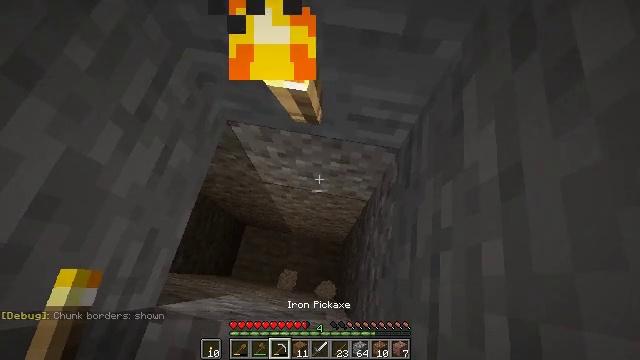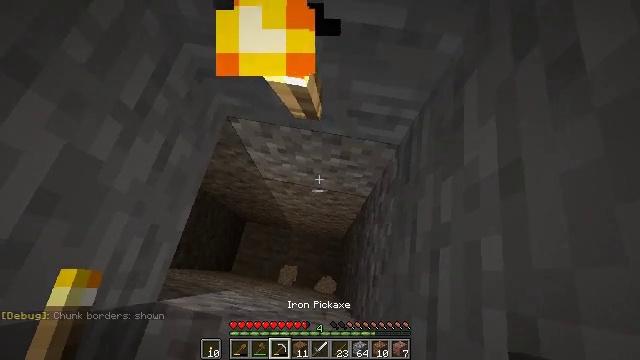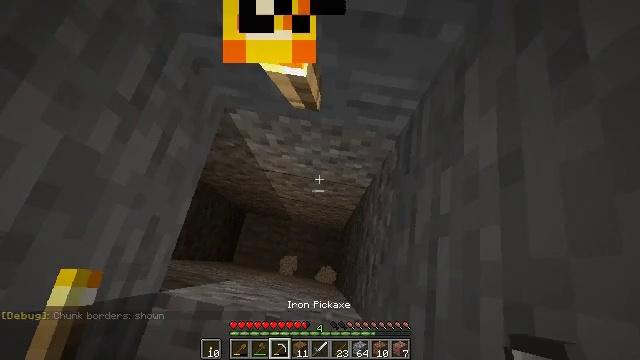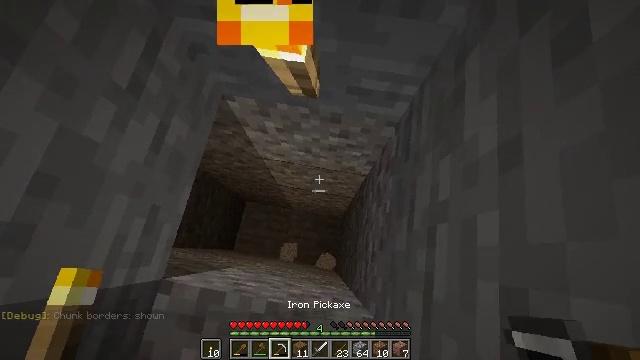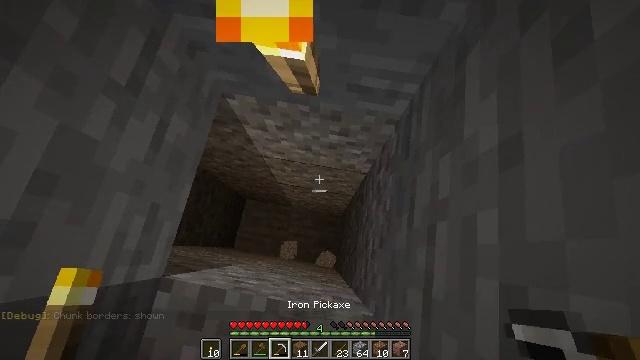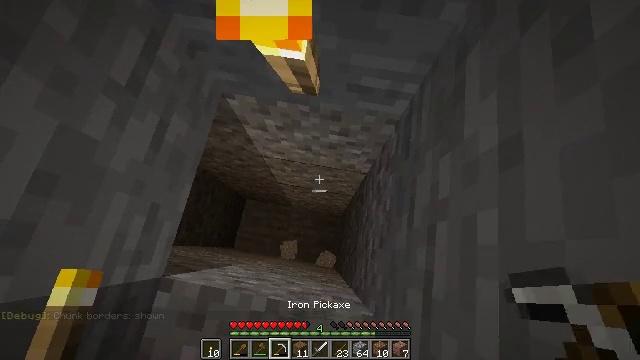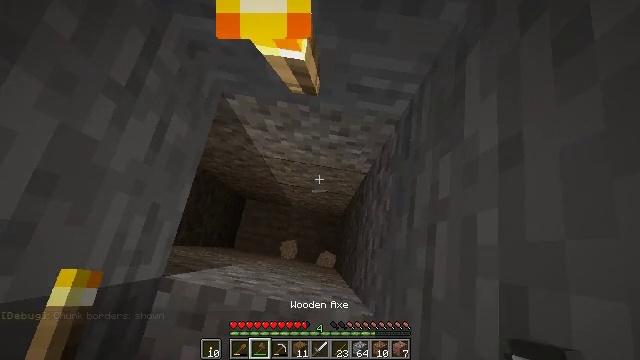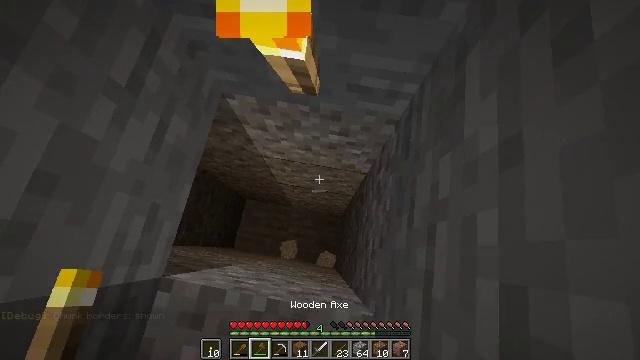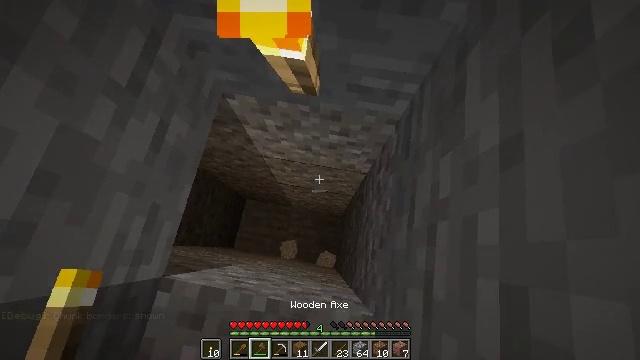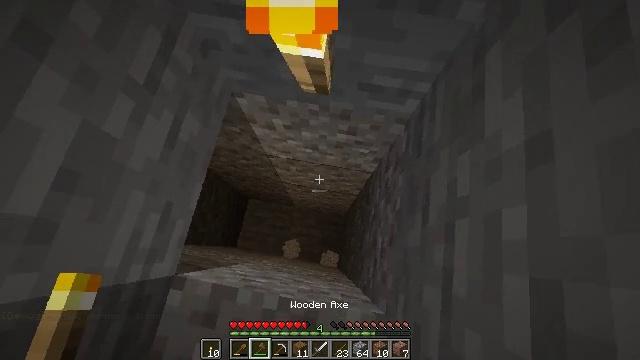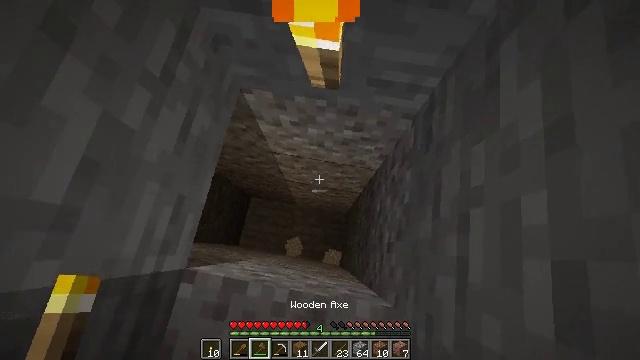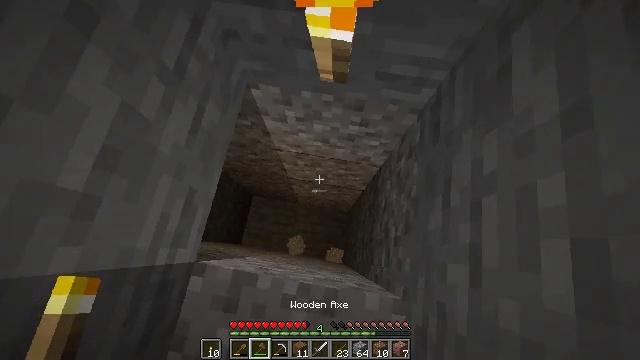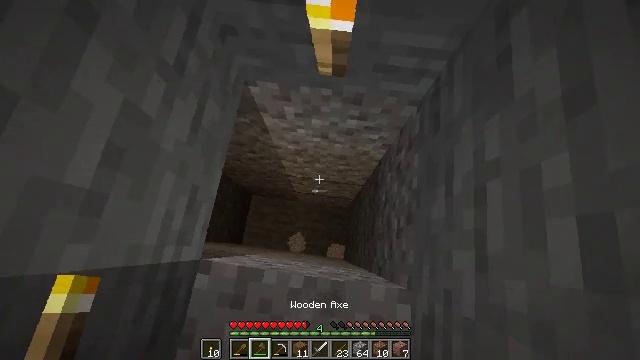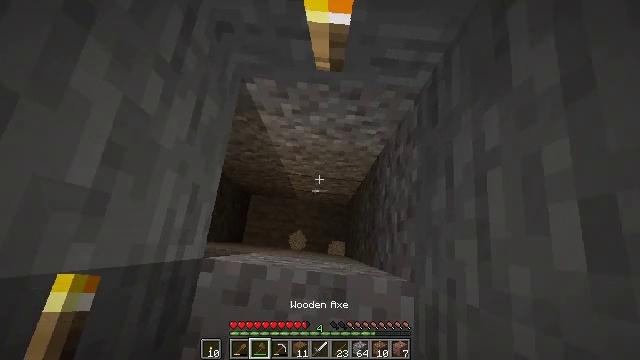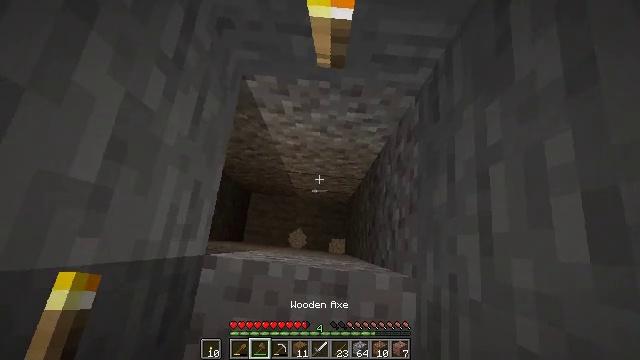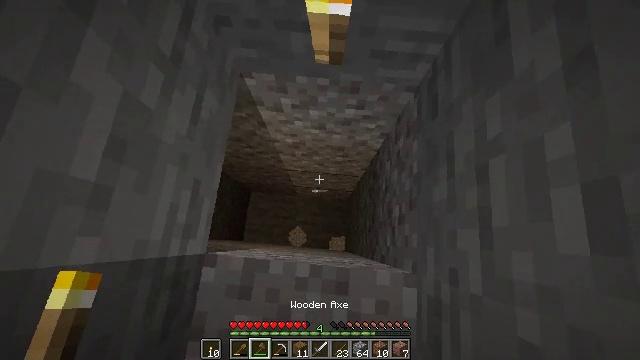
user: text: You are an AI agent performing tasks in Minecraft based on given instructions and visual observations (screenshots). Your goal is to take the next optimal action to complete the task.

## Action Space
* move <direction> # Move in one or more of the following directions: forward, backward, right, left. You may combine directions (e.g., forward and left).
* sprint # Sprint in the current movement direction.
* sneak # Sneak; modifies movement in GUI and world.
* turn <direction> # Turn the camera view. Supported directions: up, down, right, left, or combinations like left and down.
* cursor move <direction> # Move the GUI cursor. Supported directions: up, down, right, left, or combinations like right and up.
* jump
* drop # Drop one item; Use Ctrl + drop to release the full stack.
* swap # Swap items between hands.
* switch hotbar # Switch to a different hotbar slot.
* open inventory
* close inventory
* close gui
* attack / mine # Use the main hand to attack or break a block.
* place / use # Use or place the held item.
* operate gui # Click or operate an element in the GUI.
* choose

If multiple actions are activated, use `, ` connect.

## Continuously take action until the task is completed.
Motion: motion action
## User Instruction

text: Gather gravel by digging.
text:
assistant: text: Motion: sneak
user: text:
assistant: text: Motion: sneak, turn down
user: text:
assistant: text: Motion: sneak, turn down
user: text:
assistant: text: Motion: sneak
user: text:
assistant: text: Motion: sneak
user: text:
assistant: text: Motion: sneak
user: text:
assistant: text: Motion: sneak
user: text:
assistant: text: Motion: move left, sneak
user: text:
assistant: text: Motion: move back and move left, sneak
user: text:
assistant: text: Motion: move back and move left, sneak
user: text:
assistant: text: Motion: sneak
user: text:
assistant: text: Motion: sneak, turn right
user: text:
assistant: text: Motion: sneak, turn right
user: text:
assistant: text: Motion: sneak
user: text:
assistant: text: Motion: sneak
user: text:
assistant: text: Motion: sneak
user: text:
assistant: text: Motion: sneak
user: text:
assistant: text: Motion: sneak
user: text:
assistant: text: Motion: sneak
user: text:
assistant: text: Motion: sneak
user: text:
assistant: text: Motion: sneak
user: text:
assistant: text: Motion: sneak
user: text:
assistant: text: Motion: sneak
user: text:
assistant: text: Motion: sneak
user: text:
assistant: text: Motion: sneak
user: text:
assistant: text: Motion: sneak
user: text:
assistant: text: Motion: sneak, attack / mine
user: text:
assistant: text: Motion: sneak, attack / mine
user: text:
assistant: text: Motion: sneak, attack / mine
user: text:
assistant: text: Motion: sneak, attack / mine